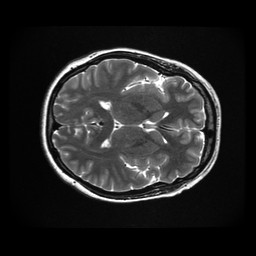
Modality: T2w
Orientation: axial
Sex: female
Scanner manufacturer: ge
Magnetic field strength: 3 T
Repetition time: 5 s
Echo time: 0.1017 s